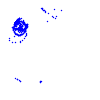
Particle: electron